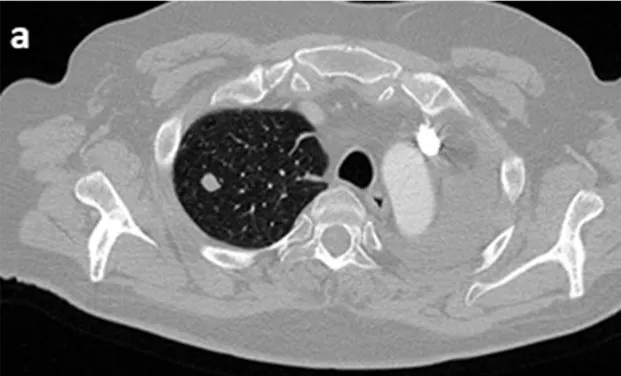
Follow-up of right lung disease before and after immunotherapy. (a) Pulmonary right nodule, suggesting contralateral lung disease.
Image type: radiology (ct)